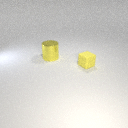
large yellow metal cylinder to the left of small yellow rubber cube